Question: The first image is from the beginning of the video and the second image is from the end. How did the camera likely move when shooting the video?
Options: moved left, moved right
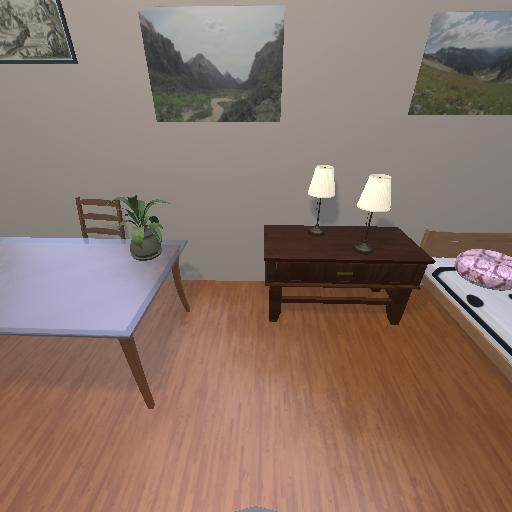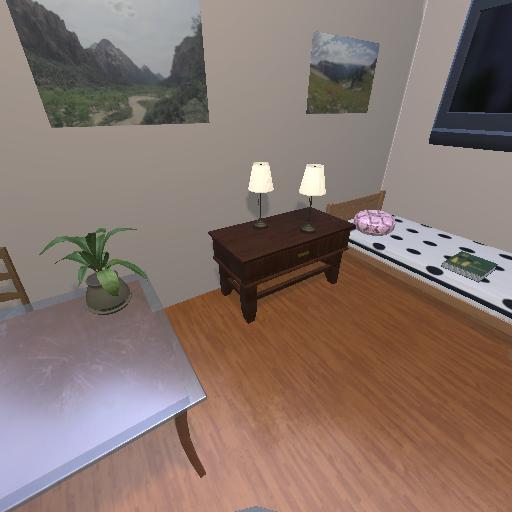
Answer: moved left